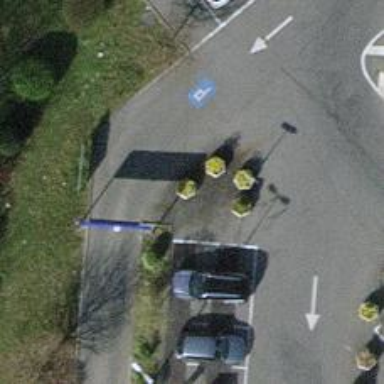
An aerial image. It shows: Concrete bollard.